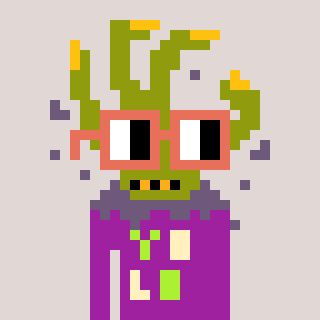
a pixel art character with square orange glasses, a zombie-hand-shaped head and a magenta-colored body on a warm background